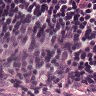
Metastatic tissue present: no